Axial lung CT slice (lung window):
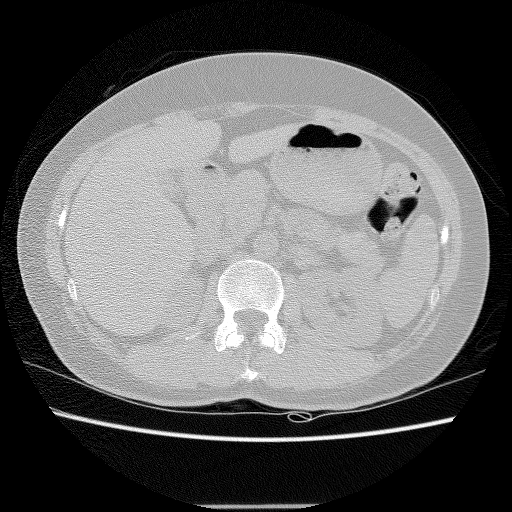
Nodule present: no